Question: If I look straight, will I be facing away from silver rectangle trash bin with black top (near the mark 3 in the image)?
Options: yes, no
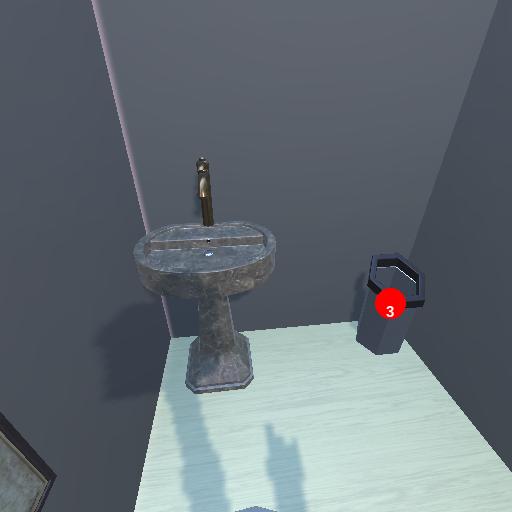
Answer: yes